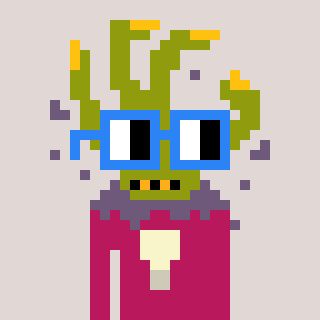
a pixel art character with square blue glasses, a zombie-hand-shaped head and a darkpink-colored body on a warm background